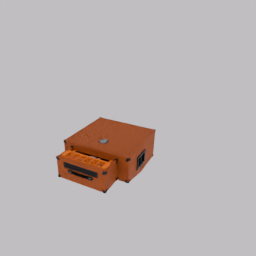
Label: electronics